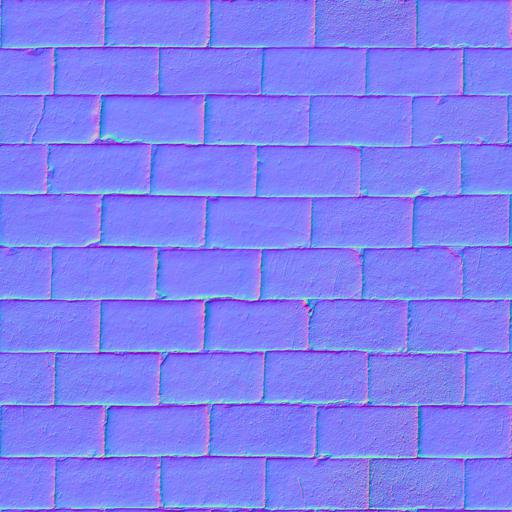
pavement paving stones